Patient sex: M
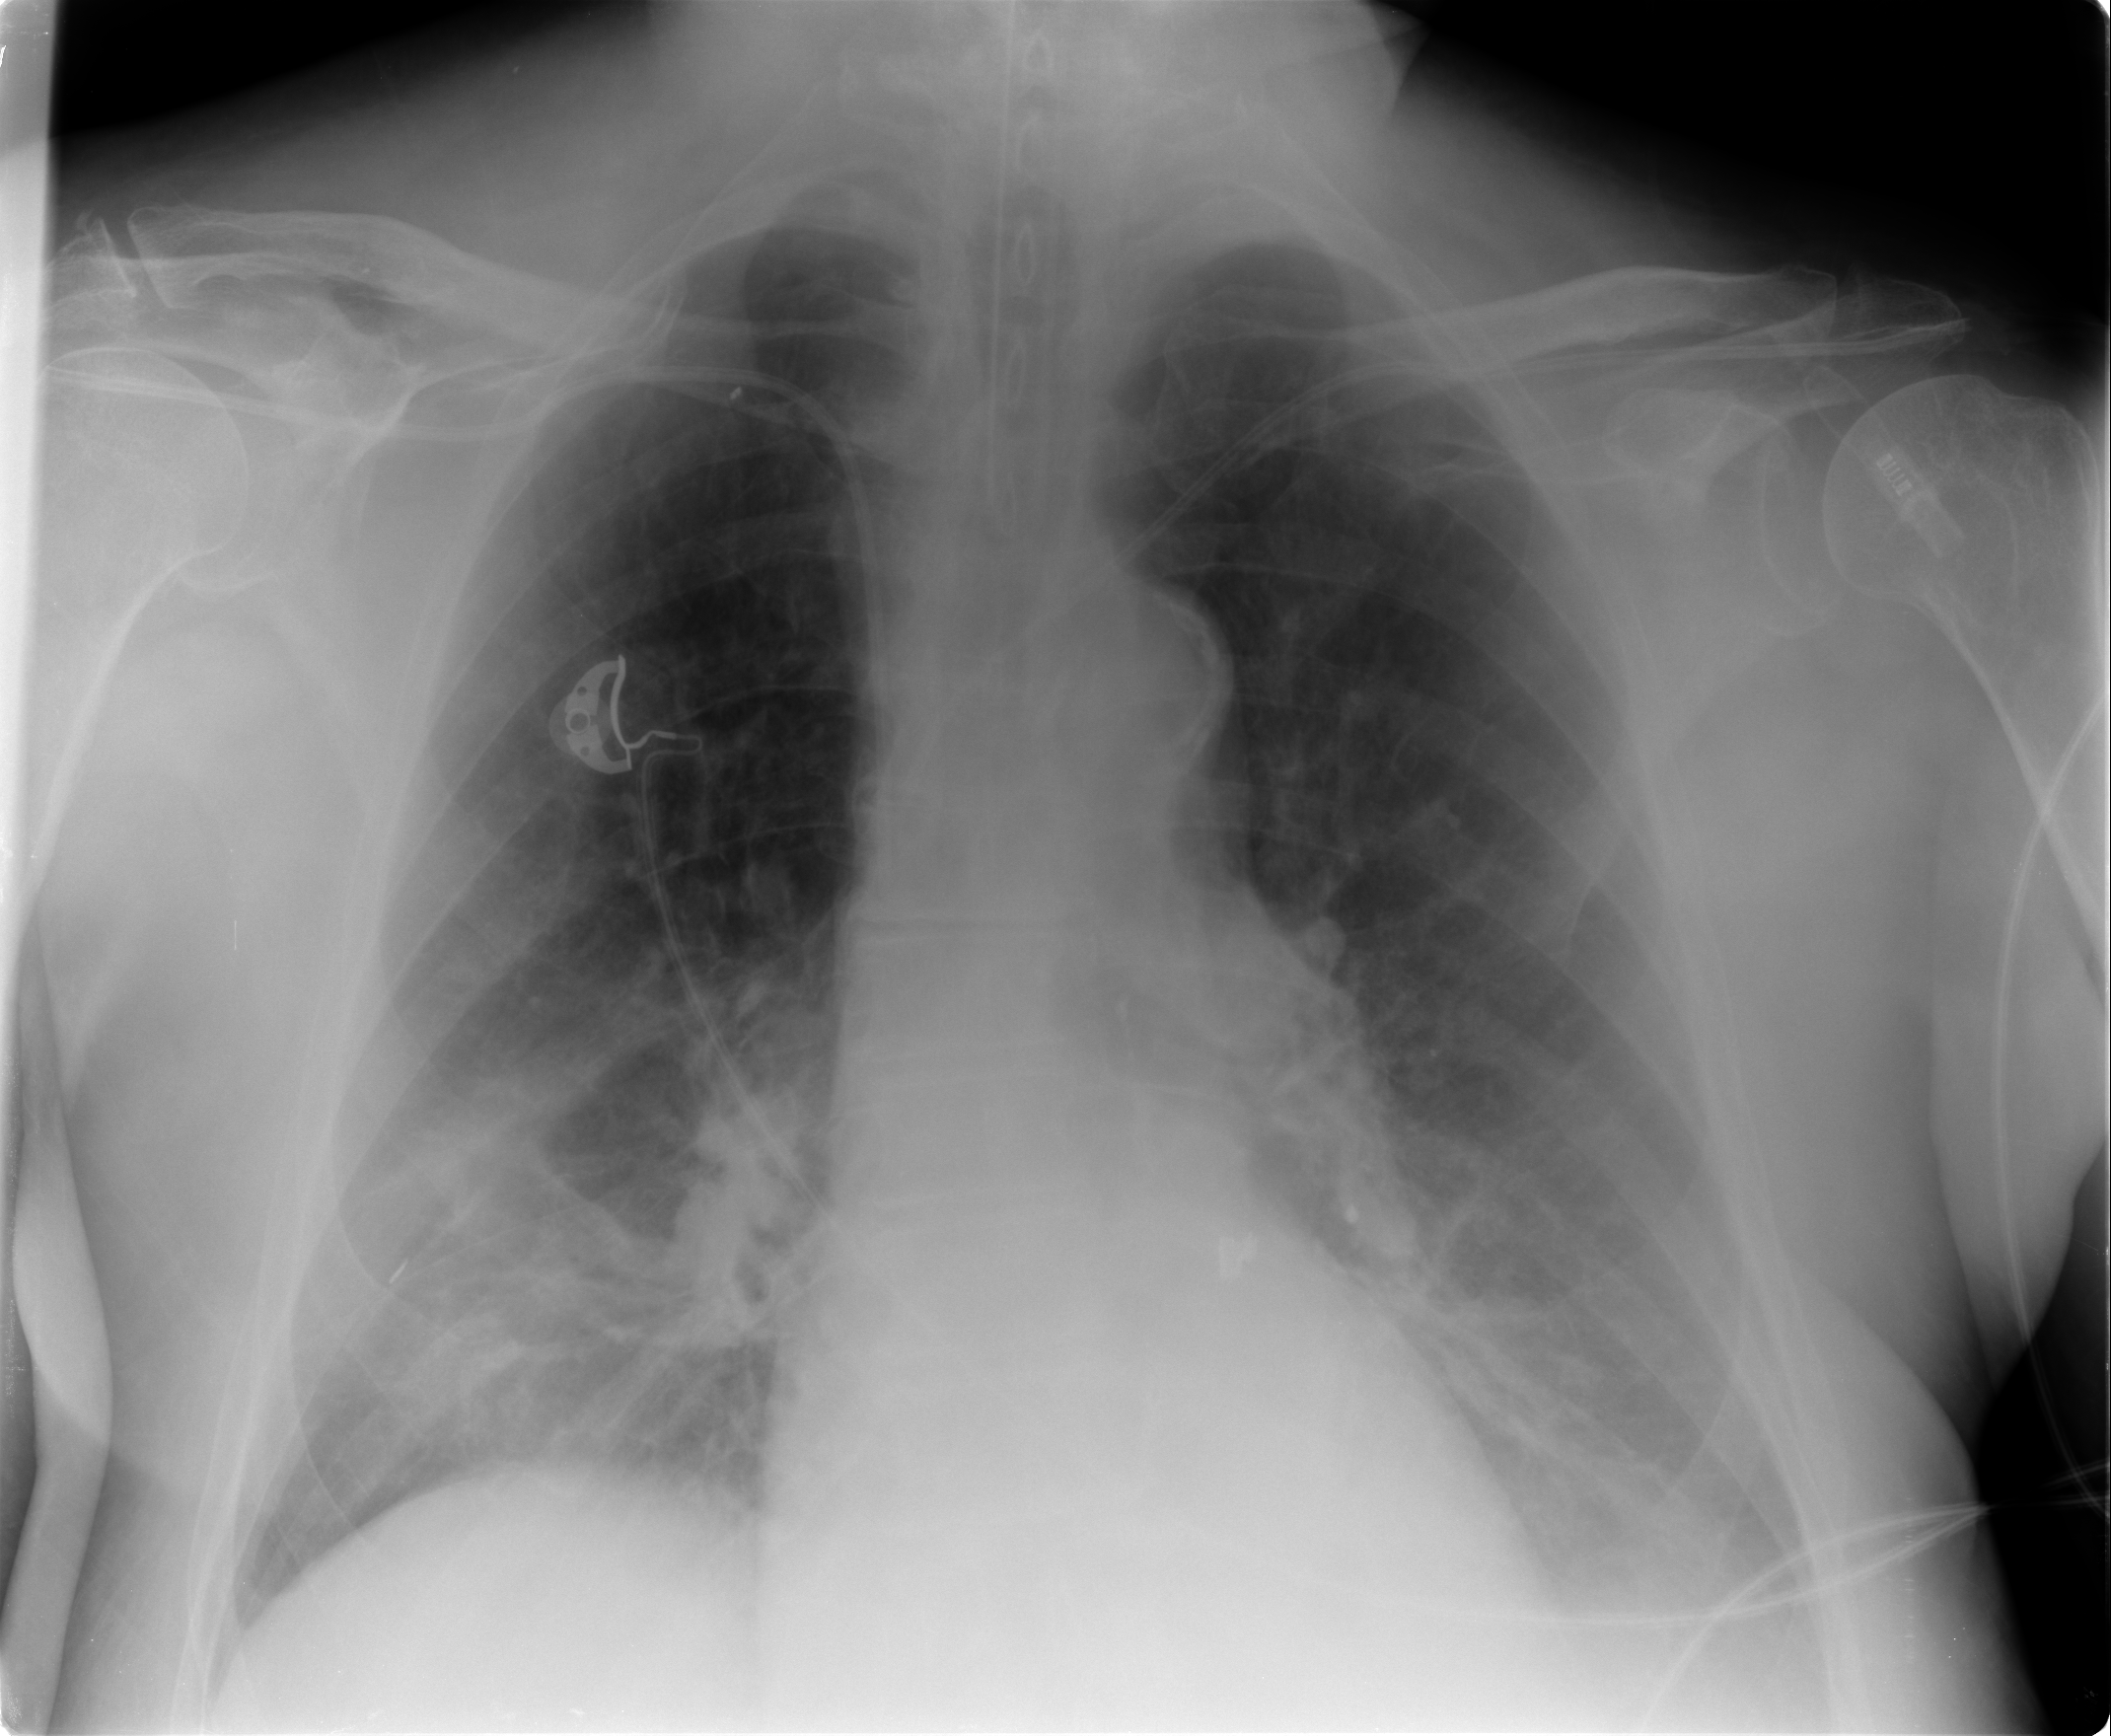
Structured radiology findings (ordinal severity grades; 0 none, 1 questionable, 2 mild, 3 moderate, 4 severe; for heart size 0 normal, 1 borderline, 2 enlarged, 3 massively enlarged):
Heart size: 0
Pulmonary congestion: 0
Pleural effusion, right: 0
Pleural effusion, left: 1
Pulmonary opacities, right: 2
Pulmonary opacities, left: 0
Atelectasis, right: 2
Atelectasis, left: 2